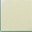
Piece: xx